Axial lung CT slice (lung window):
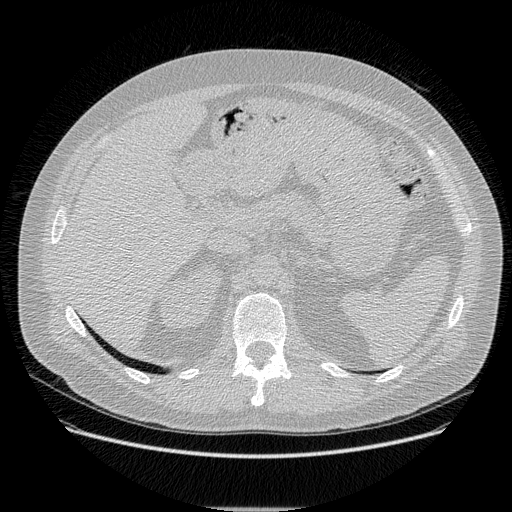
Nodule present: no